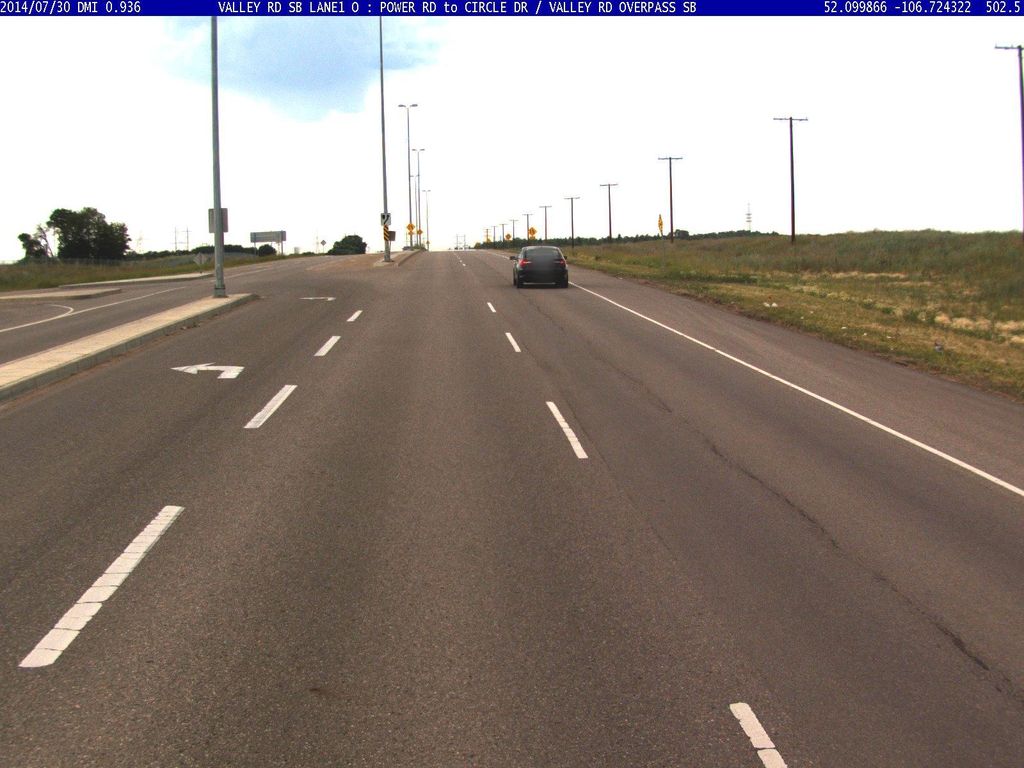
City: saskatoon